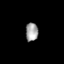
Tissue: skin
Cell type: T cells
Senescence score: 0.7992
Nuclear area (px): 223
Mean DAPI intensity: 162.48